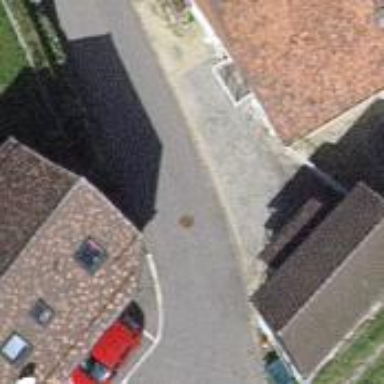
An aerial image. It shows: Simple and straightforward house.